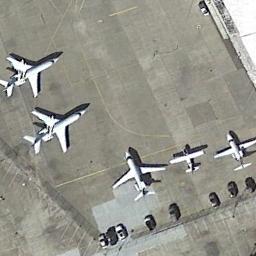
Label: airplane